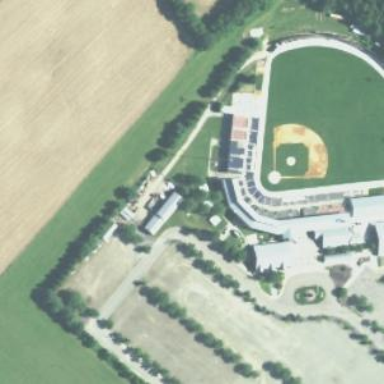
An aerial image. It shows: Baseball stadium for leisure land sports.